Interaction volume radius: 5 \u00c5
Interaction volume height: 20 \u00c5
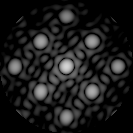
Disorder parameter: 0.08693